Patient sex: F
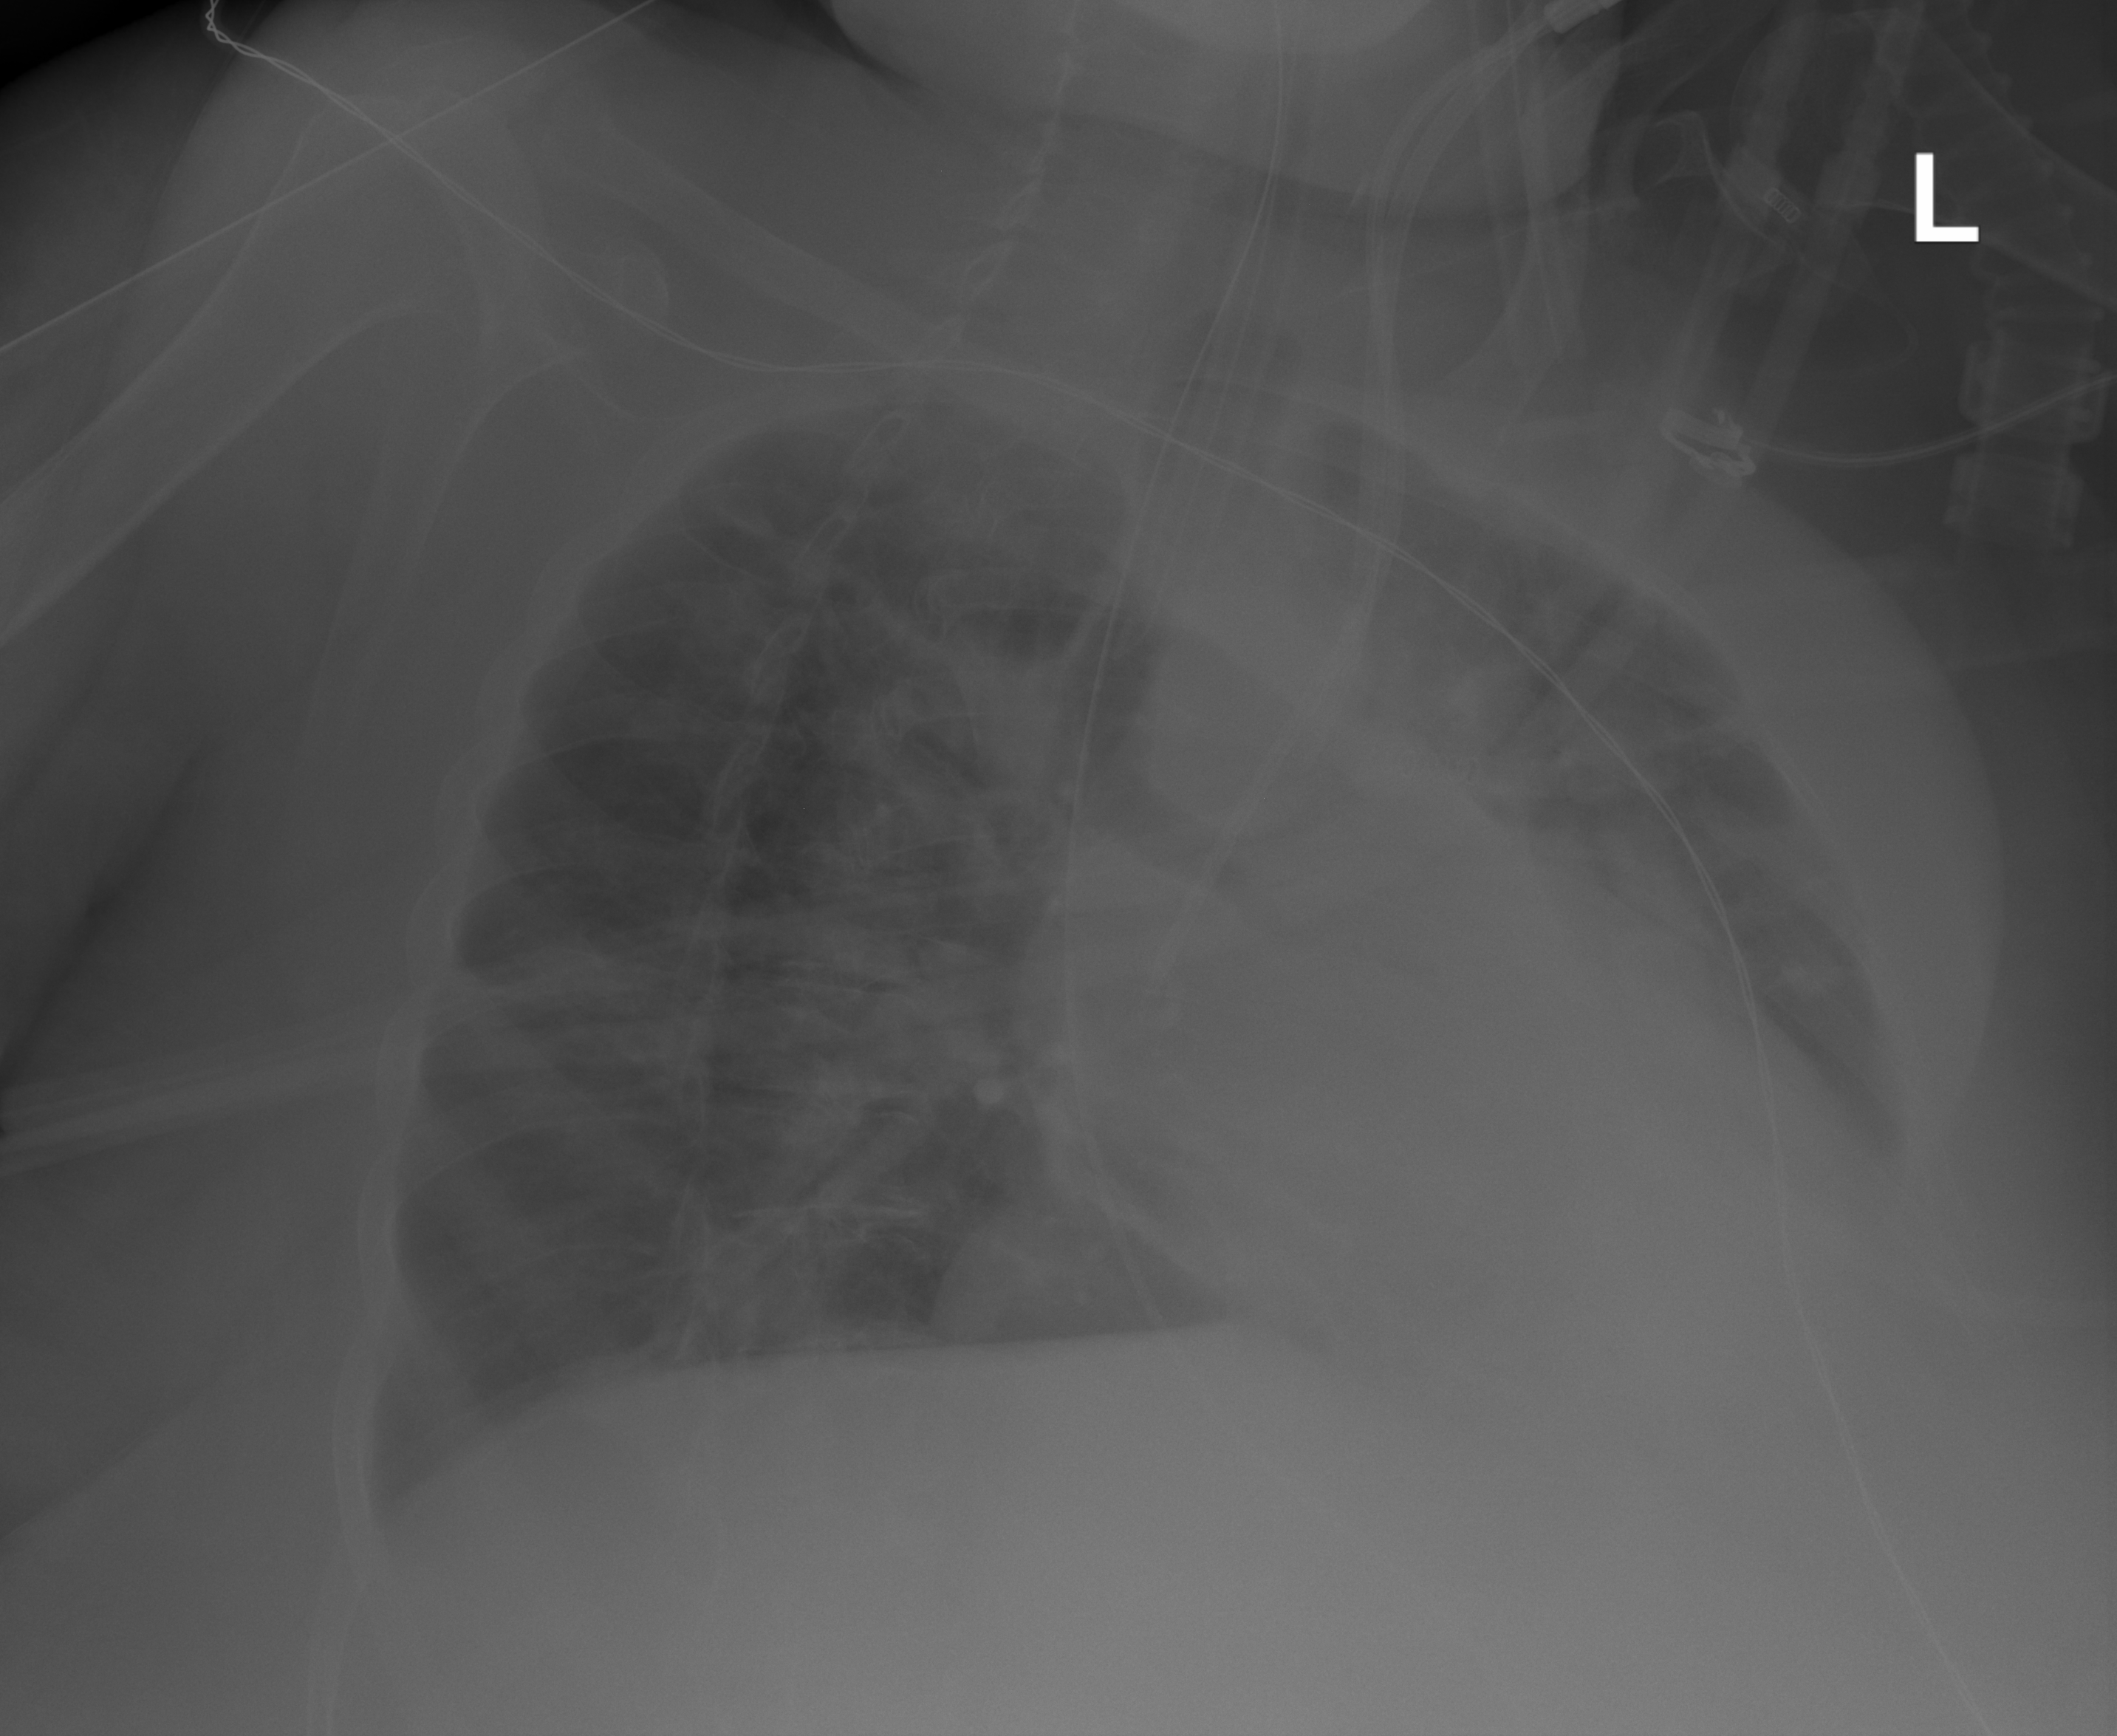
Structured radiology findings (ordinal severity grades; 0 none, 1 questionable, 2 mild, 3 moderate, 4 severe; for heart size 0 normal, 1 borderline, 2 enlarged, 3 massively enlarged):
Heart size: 0
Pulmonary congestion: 0
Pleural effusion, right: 0
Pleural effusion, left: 2
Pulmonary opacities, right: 0
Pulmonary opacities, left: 0
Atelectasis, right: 0
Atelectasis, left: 2